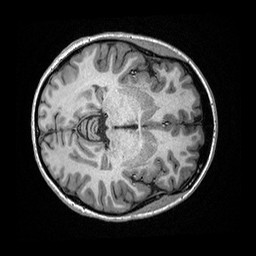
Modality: T1w
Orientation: axial
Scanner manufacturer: ge
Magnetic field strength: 3 T
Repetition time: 2.349 s
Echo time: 0.002968 s